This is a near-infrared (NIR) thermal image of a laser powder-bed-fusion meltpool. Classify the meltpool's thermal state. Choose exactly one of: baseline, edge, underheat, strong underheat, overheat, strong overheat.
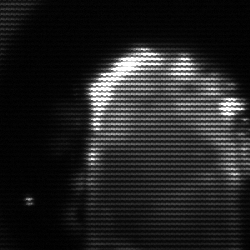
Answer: baseline